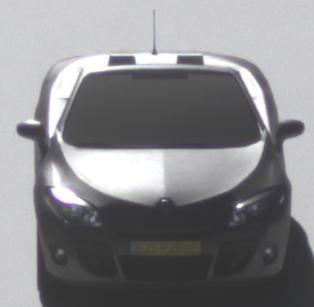
Make: Renault
Model: Mégane Coupé-Cabriolet 1.6 16V 110
Detailed model: Mégane (III) Coupé-Cabriolet
Model produced from: 2010/06
Model produced until: 2013/03
Doors: 2
Color: gray
Road condition: dry road
Daytime: morning or afternoon
Contrast: high contrast